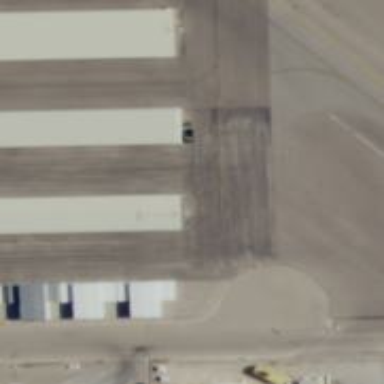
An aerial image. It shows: Image of taxiway at airport.